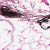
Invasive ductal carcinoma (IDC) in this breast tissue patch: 0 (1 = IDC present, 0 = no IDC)